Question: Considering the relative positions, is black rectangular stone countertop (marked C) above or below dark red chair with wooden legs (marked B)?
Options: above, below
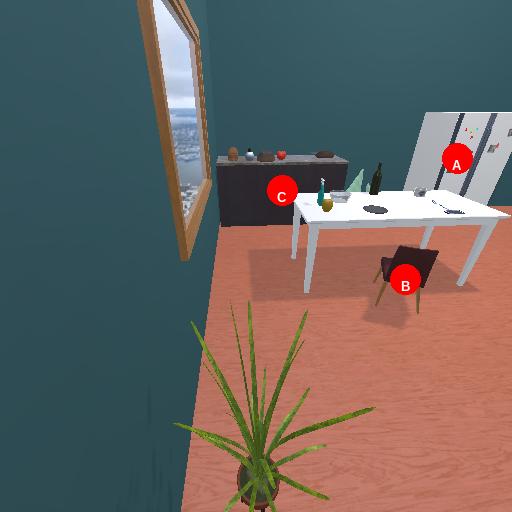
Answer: above